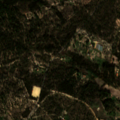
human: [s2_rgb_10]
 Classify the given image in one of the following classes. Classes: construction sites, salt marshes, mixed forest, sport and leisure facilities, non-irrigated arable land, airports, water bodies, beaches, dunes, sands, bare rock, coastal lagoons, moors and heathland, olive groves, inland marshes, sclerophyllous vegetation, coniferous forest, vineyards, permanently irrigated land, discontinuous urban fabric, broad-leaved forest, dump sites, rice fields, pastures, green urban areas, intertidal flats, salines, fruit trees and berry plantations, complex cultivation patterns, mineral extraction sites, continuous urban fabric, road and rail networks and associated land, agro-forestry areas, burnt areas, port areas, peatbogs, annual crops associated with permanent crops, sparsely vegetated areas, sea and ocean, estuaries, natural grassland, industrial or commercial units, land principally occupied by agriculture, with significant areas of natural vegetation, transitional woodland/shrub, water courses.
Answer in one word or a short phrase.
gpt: complex cultivation patterns, mixed forest